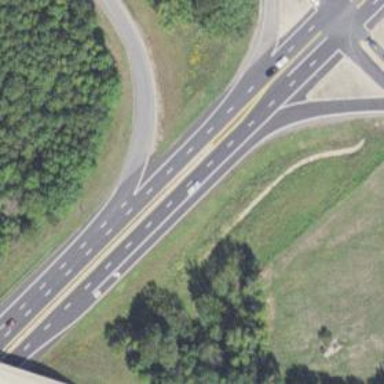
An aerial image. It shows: Trunk highway with expressway features.